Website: bh-photo
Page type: address-validator
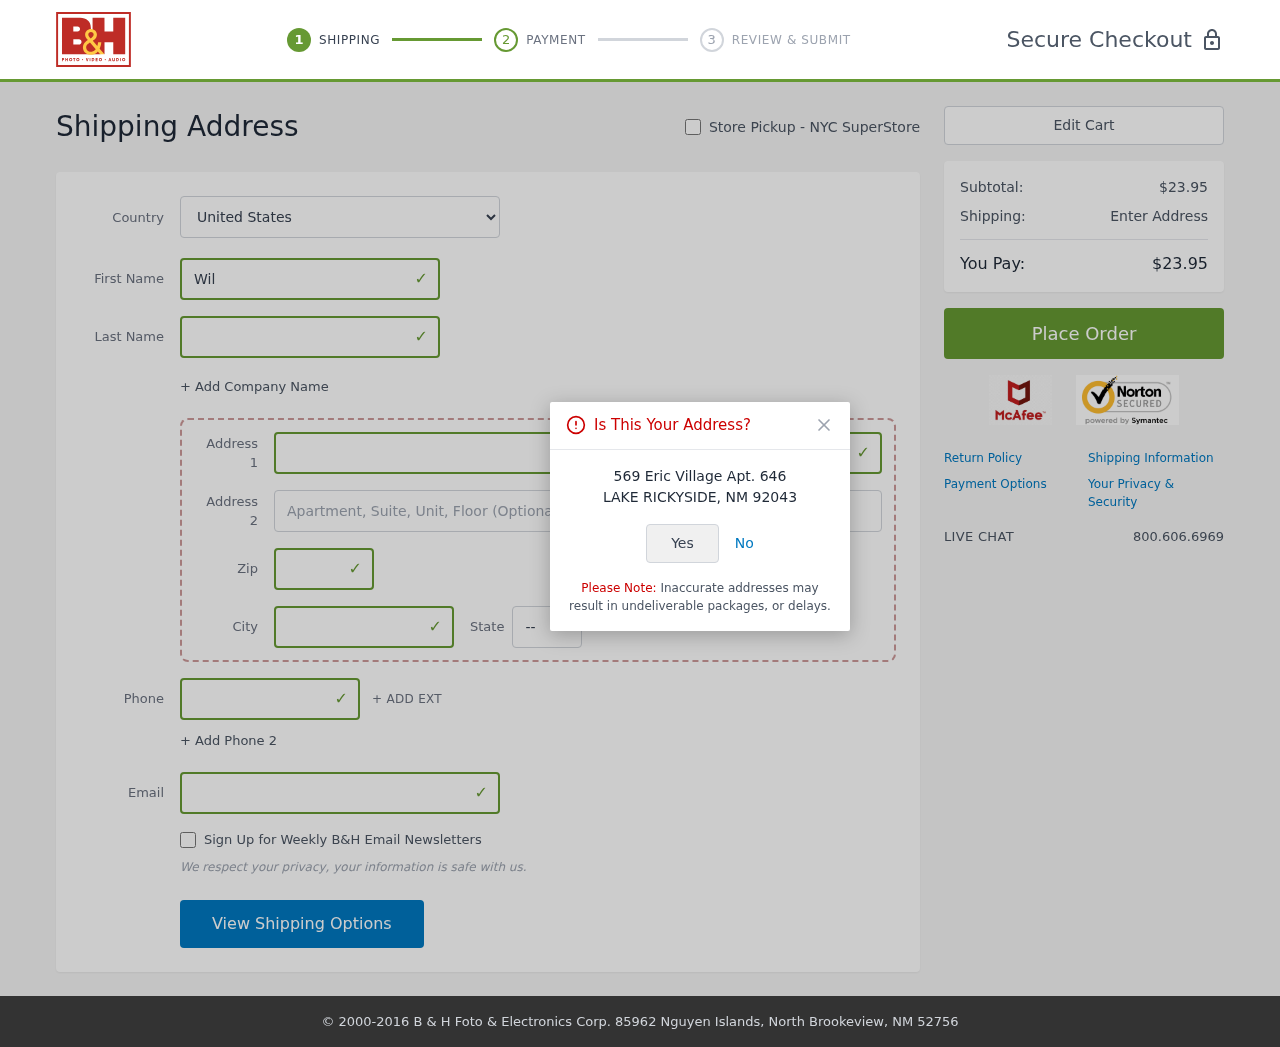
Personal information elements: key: PII_CITY
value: Lake Rickyside
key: PII_COUNTRY
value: United States
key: PII_EMAIL
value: wdeleon@hotmail.com
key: PII_FIRSTNAME
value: William
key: PII_LASTNAME
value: Deleon
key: PII_PHONE
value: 5804514572
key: PII_POSTCODE
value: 92043
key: PII_STATE_ABBR
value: NM
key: PII_STREET
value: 569 Eric Village Apt. 646
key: PII_STREET2
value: Apt. 702
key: PII_CITY_CONFIRM
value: LAKE RICKYSIDE
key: PII_POSTCODE_FULL
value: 92043
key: PII_POSTCODE_NUMERIC
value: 92043
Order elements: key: ORDER_SUBTOTAL
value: $23.95
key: ORDER_TOTAL
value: $23.95